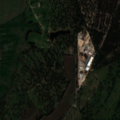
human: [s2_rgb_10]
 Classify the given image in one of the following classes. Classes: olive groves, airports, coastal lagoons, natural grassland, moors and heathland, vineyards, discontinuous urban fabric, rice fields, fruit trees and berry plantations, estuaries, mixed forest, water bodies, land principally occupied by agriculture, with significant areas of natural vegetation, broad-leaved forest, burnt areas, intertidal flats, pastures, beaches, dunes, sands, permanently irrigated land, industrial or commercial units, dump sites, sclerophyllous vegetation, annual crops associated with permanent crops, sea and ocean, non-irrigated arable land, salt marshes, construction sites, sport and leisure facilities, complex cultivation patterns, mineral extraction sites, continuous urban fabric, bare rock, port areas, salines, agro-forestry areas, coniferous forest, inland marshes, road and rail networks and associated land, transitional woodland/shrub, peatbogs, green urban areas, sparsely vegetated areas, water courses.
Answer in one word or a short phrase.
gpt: permanently irrigated land, agro-forestry areas, broad-leaved forest, coniferous forest